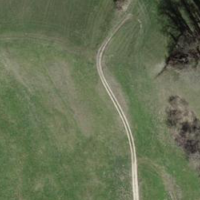
EUNIS habitat code: 52
Species observed at this site:
Phaneroptera falcata